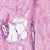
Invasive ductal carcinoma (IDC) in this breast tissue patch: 0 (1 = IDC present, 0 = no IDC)